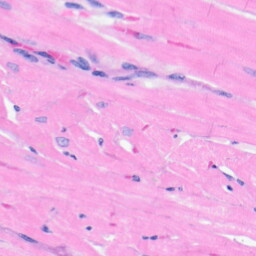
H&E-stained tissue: Heart